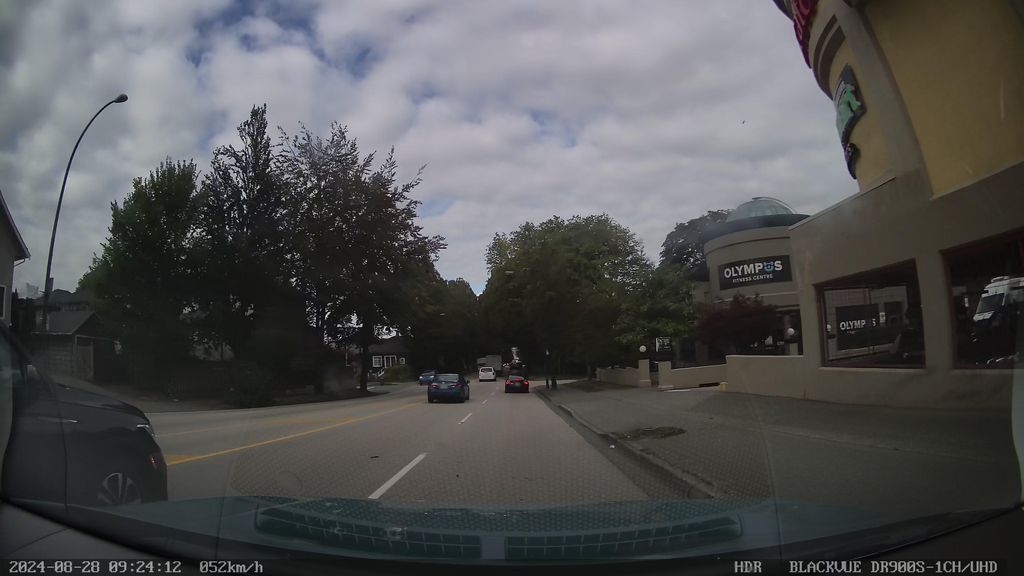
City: vancouver